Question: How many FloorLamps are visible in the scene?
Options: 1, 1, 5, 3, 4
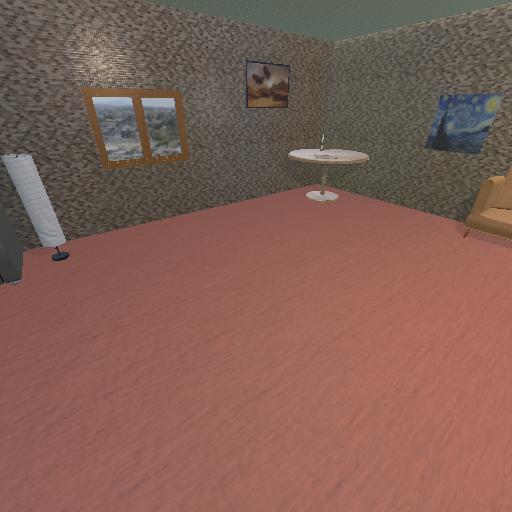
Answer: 1